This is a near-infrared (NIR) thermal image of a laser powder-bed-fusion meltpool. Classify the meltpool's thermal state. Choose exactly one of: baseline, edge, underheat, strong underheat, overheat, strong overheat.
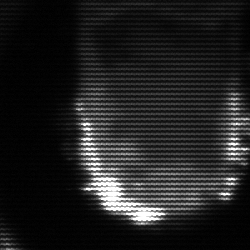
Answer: baseline